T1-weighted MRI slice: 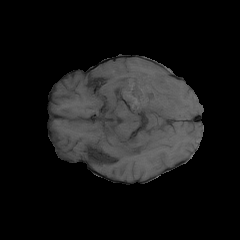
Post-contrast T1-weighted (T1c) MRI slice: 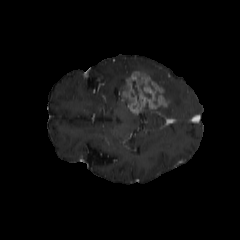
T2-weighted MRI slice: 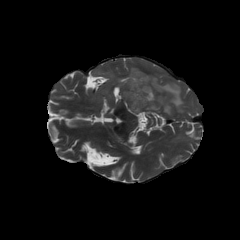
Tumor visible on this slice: yes